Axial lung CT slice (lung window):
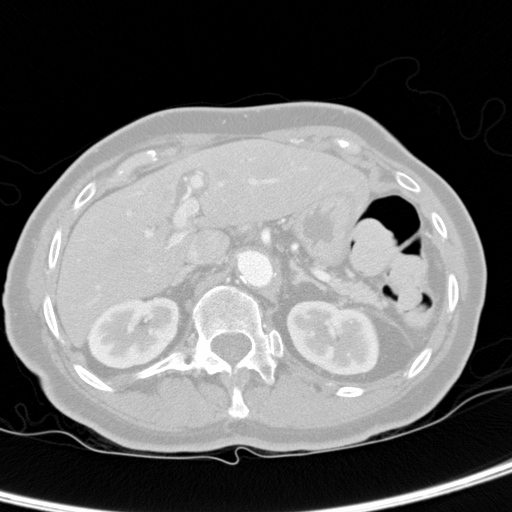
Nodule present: no